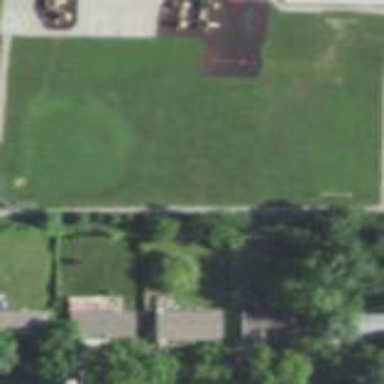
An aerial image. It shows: Baseball pitch for leisure land activities.